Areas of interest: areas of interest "Theater"
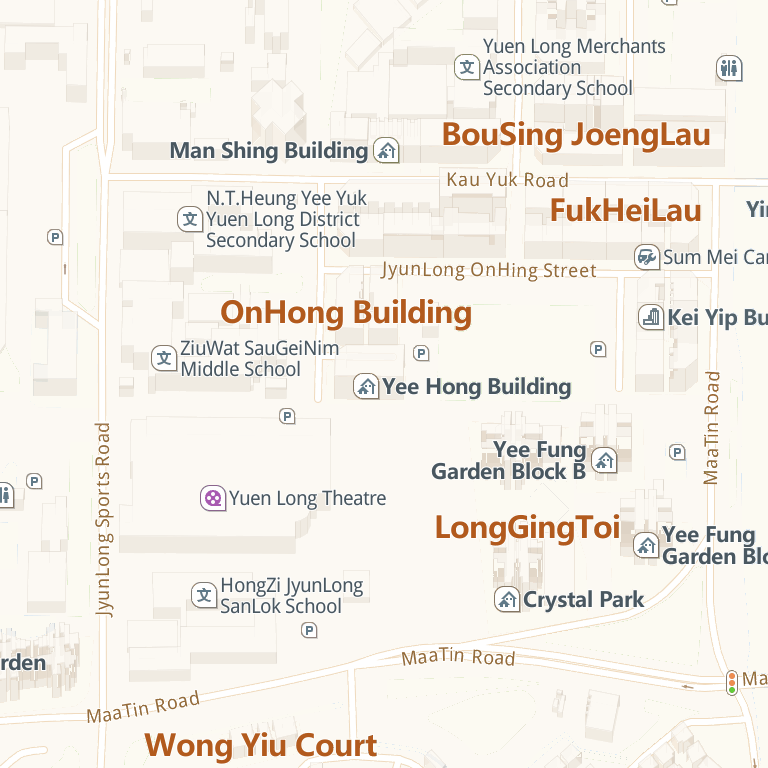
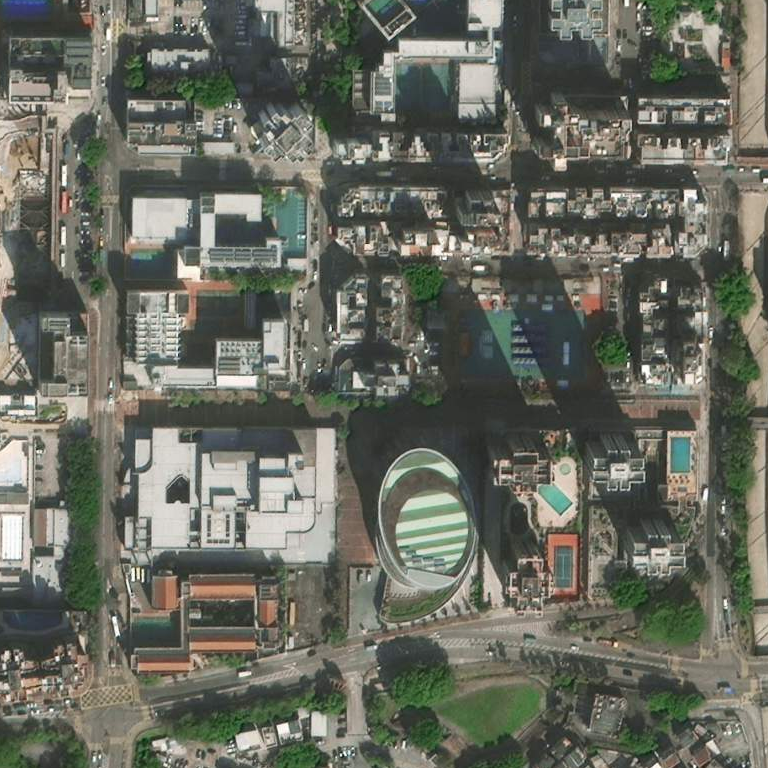